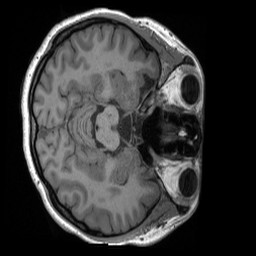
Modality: T1w
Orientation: axial
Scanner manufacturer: siemens
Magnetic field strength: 3 T
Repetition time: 2.4 s
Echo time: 0.00224 s